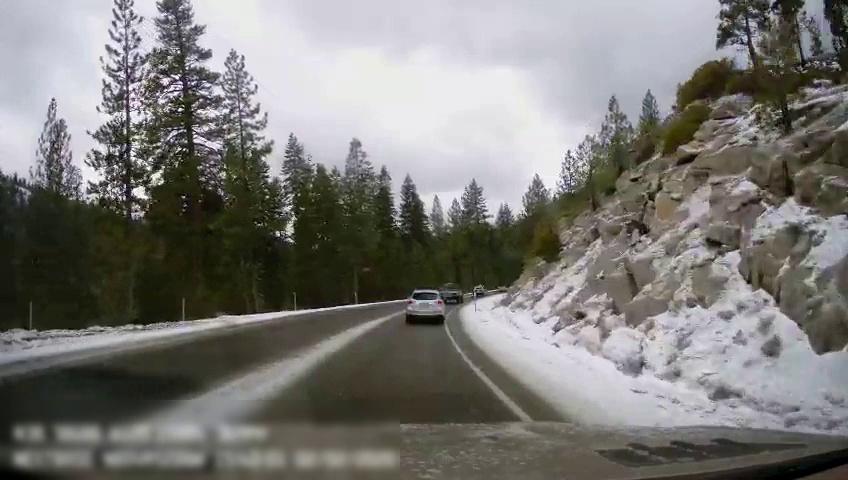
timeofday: Day
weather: Snowy
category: Drivable Space
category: Vehicles | Car
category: Vehicles | Truck
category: Vehicles | SUV
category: Lanes | Current Lane